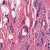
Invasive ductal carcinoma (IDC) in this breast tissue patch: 1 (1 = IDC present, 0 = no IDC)